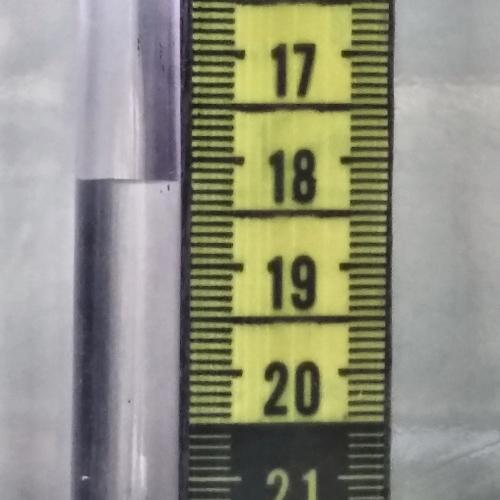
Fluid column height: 18.2 cm